Field crop: maize
Growth stage: 2
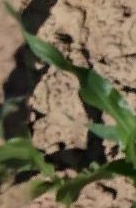
Species: maize